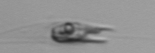
Label: Chrysochromulina_lanceolata